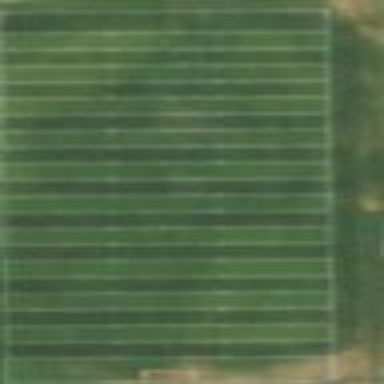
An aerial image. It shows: American football pitch for leisure and sport activities.